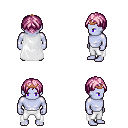
a pixel art fantasy rpg character, male body template, dark elf, purple skin, white cape, white pants, pink parted hairstyle, bronze tiara, four views (front, back, left, right), 2x2 character sprite sheet, small pixel art, hard edges, no anti-aliasing